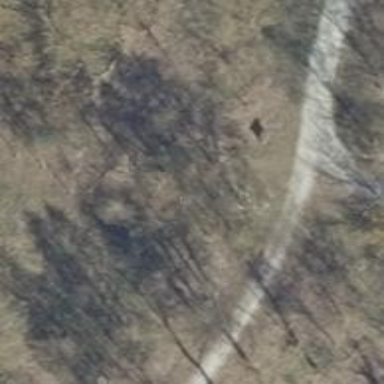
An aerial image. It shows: Grassy path.